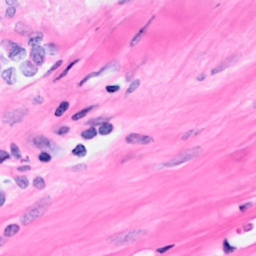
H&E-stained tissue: Breast